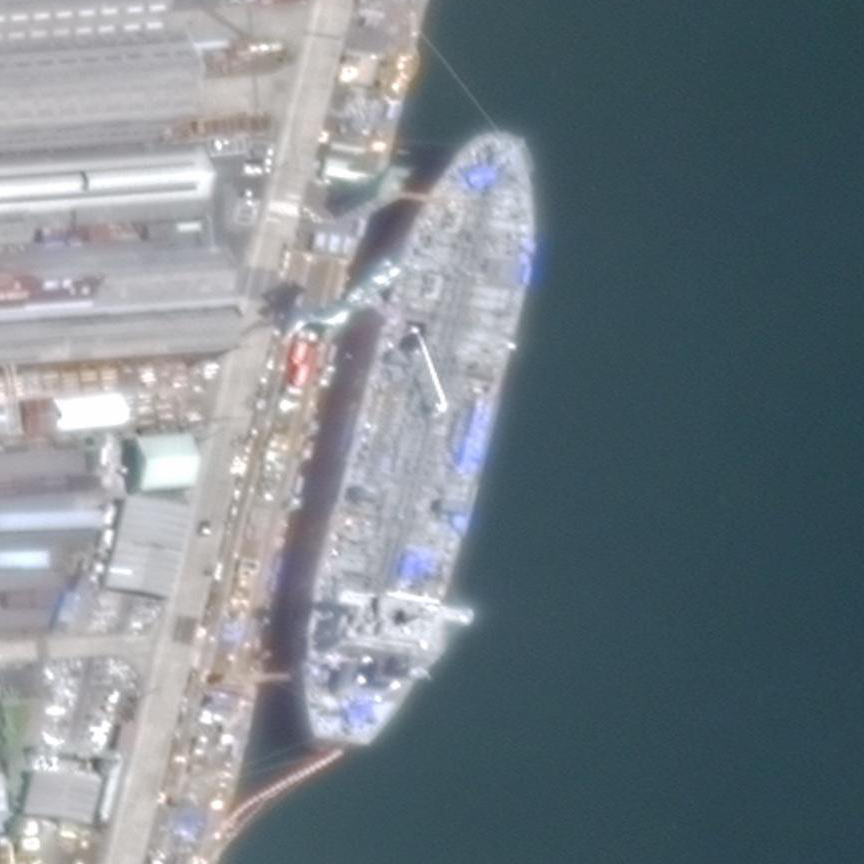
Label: Tank_ship